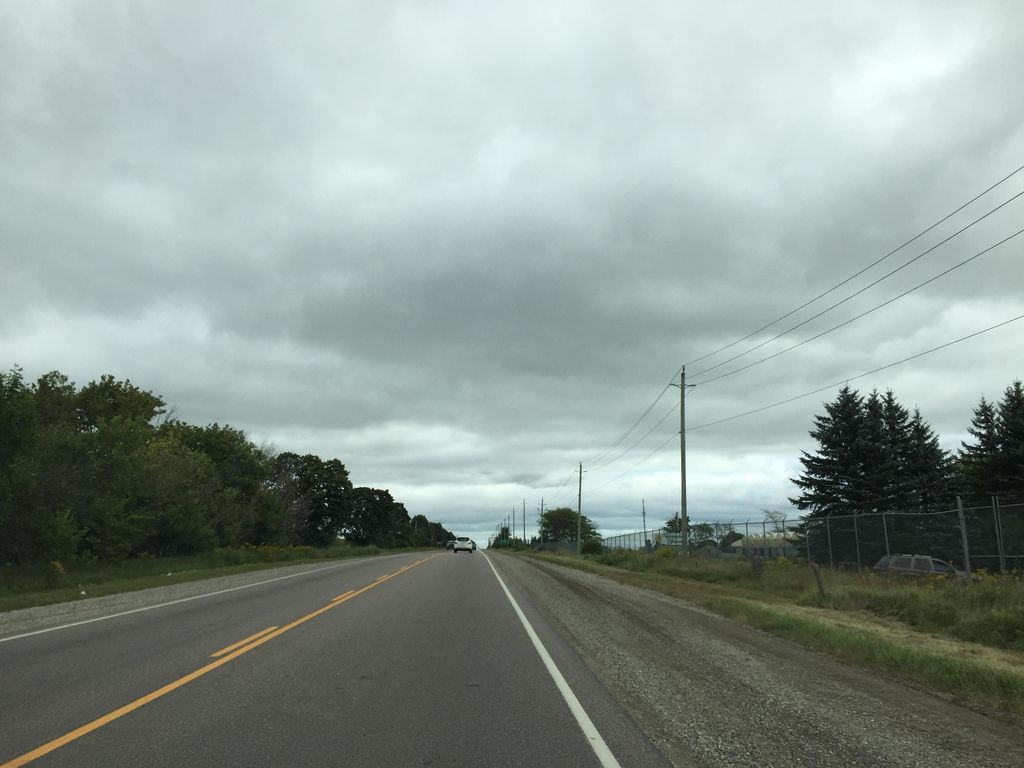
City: kitchener-waterloo